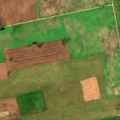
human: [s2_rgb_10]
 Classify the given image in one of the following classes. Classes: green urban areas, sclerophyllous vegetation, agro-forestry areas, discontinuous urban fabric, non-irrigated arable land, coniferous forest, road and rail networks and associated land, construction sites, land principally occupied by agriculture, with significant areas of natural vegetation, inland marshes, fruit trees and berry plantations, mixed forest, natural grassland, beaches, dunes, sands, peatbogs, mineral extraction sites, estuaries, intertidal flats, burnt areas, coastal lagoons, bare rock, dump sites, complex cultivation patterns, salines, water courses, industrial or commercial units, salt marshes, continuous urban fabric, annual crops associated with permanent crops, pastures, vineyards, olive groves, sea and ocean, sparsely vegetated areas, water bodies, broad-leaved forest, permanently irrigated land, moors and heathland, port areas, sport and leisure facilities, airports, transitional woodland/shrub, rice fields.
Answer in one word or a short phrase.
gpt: non-irrigated arable land